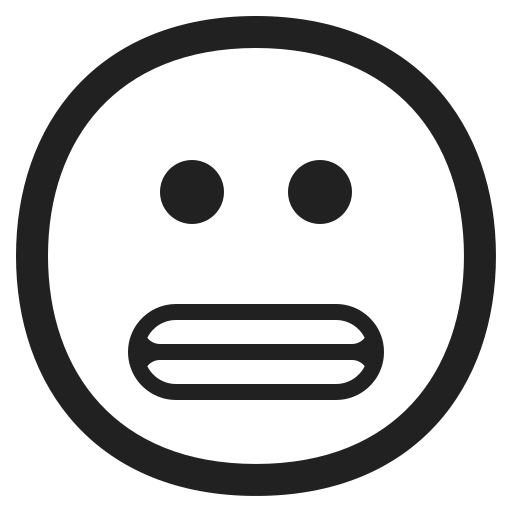
grimacing face high contrast